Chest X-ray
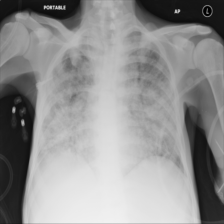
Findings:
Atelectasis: negative
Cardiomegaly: negative
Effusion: negative
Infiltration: negative
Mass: positive
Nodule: negative
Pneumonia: negative
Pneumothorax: negative
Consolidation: negative
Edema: negative
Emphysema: negative
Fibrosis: negative
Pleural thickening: negative
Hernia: negative